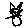
Label: cat